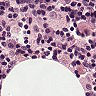
Metastatic tissue present: no